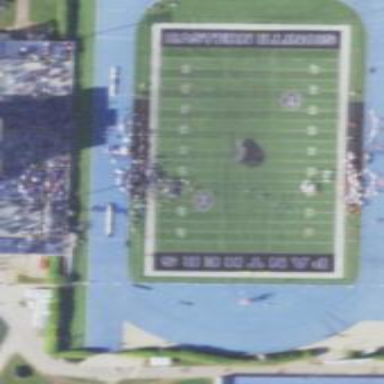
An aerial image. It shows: American football pitch for leisure and sport activities.